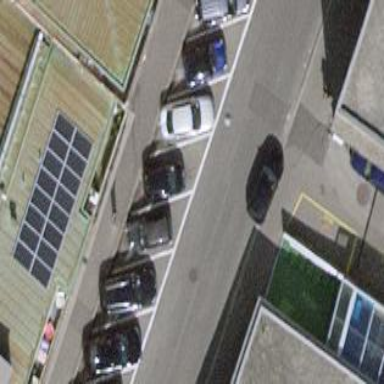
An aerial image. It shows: Street-side parking area.